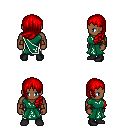
a pixel art fantasy rpg character, male body template, human, dark skin, sash dress, white pants, red left-swept hairstyle, cloth bracers, black shoes, four views (front, back, left, right), 2x2 character sprite sheet, small pixel art, hard edges, no anti-aliasing